Interaction volume radius: 5 \u00c5
Interaction volume height: 10 \u00c5
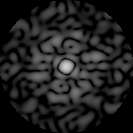
Disorder parameter: 0.844